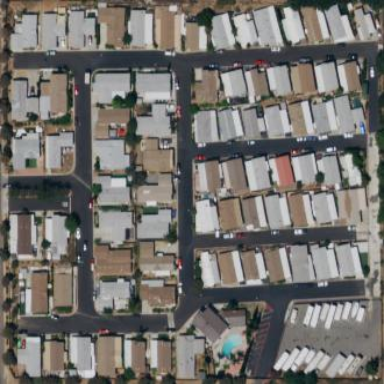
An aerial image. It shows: Residential area with mobile homes.